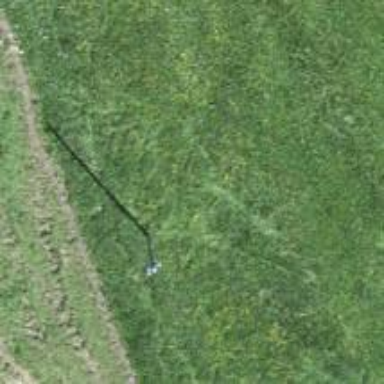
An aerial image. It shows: Power pole.